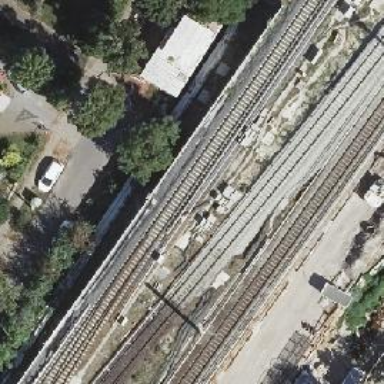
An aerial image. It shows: Railway switch.